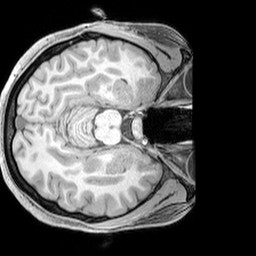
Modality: T1w
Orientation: axial
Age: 22
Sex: female
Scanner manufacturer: siemens
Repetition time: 2.3 s
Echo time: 0.00226 s